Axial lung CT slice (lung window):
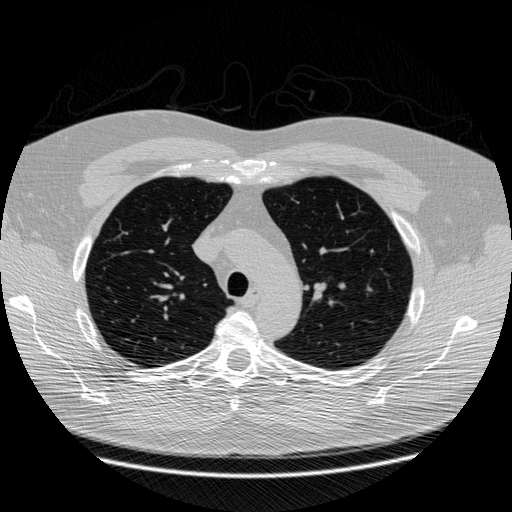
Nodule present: no